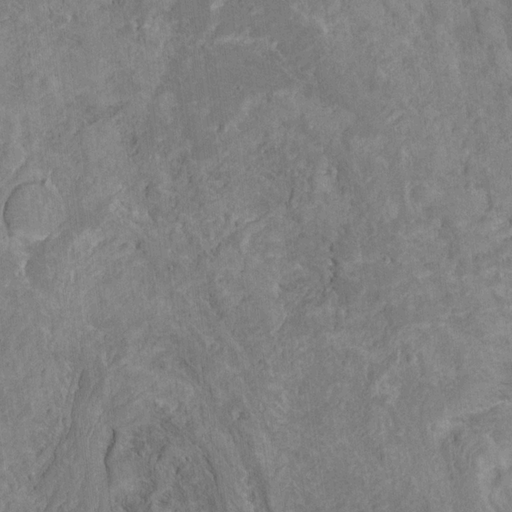
Classes present: Background